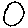
Label: circle